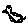
Label: bird